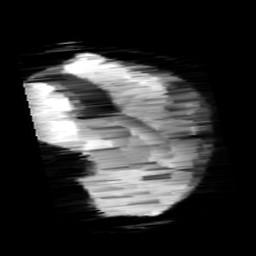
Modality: minIP
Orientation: sagittal
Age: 12
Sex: male
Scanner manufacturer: siemens
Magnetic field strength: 3 T
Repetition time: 0.027 s
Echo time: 0.02 s